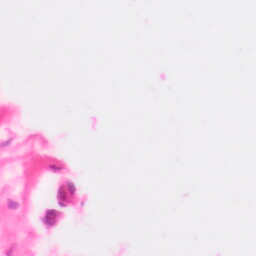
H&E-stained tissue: Colon